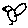
Label: bird